Field crop: maize
Growth stage: 1
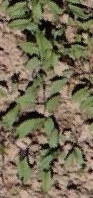
Species: convolvulus